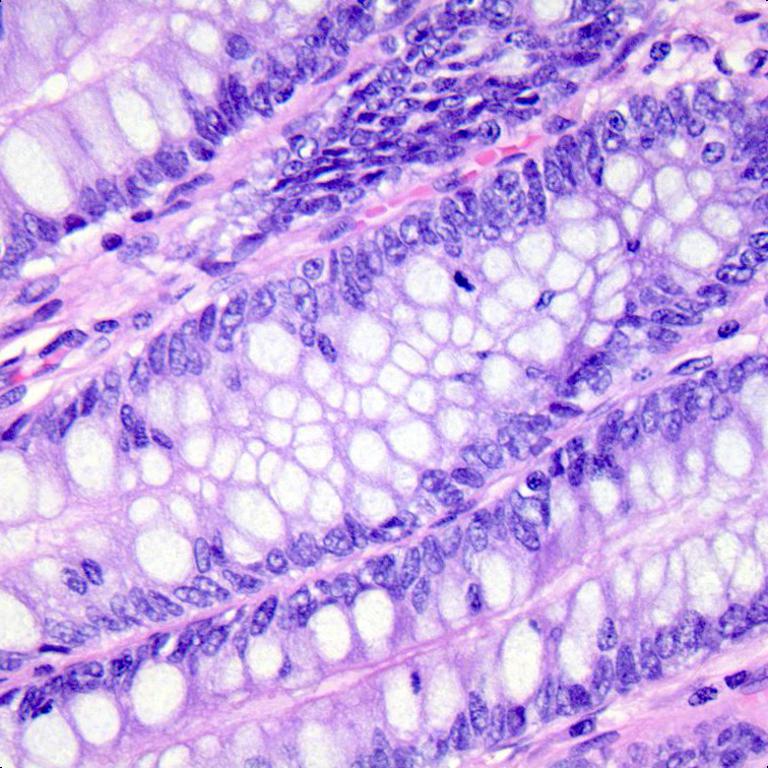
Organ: colon
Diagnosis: benign